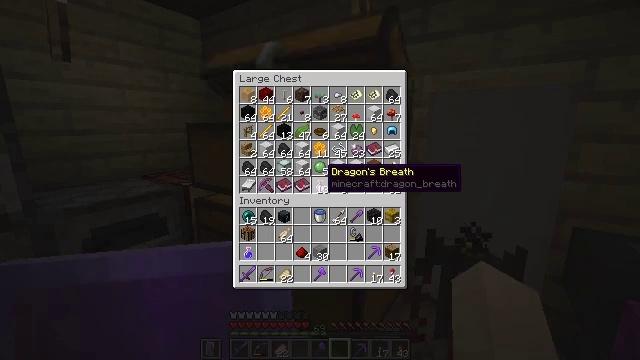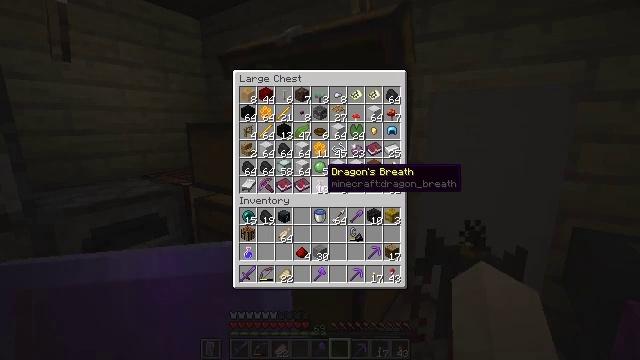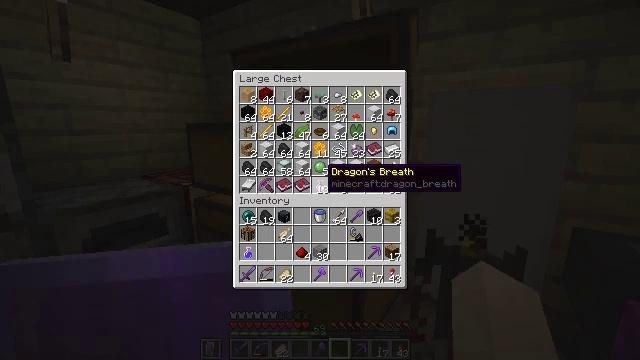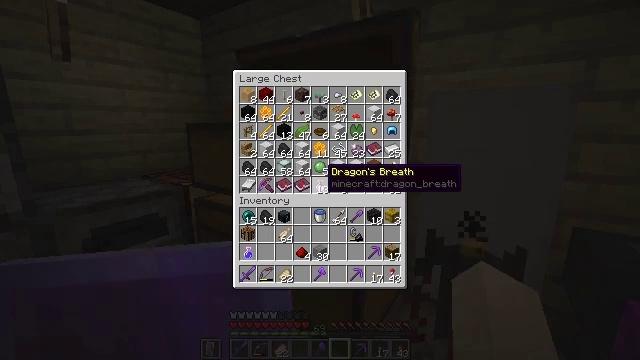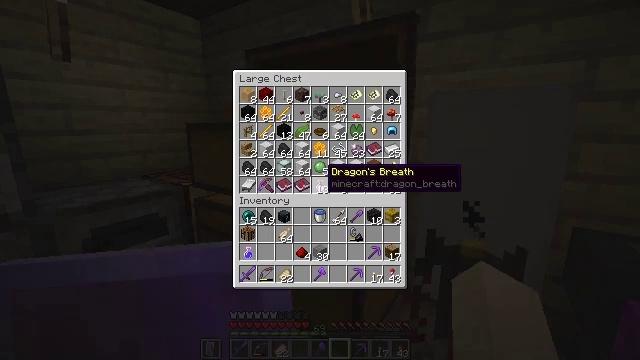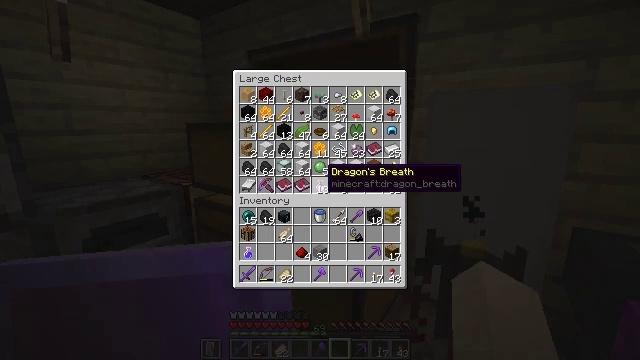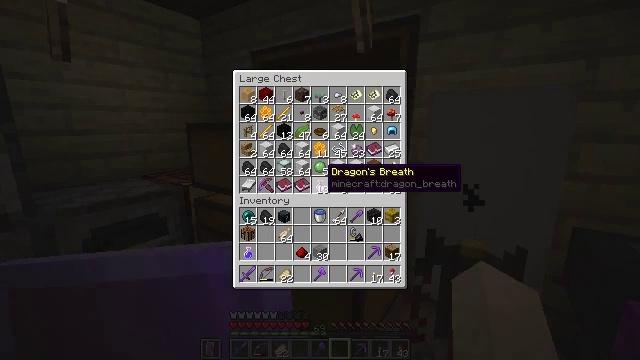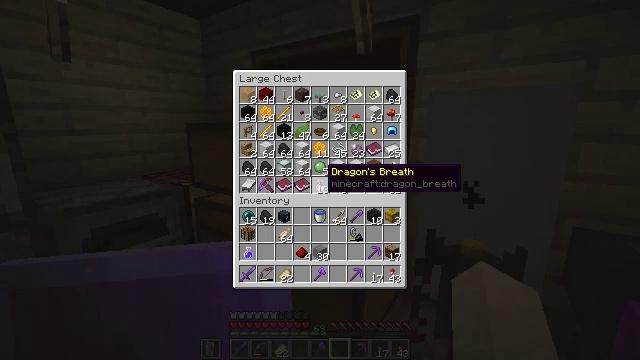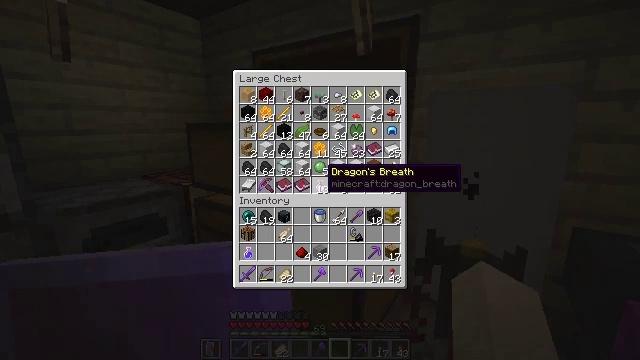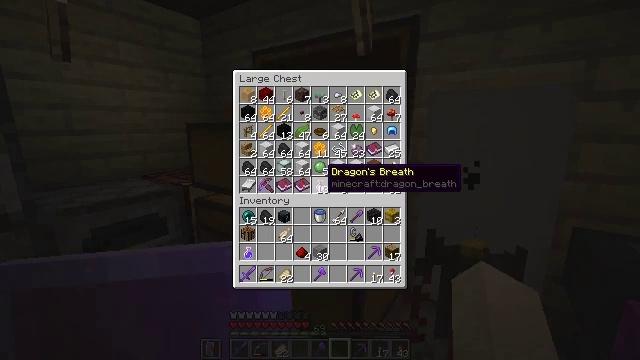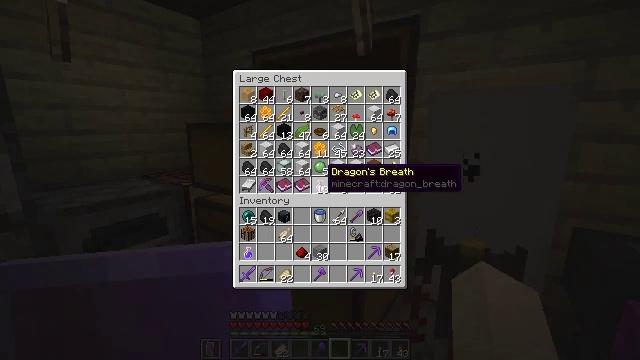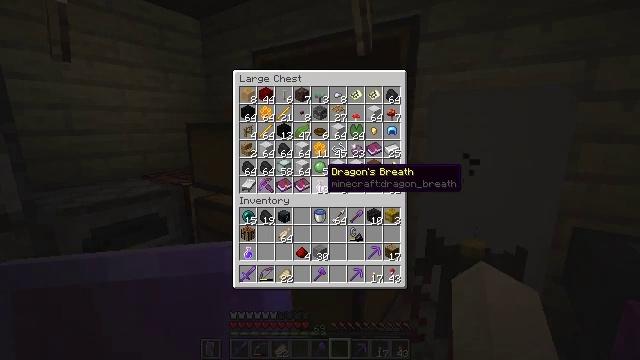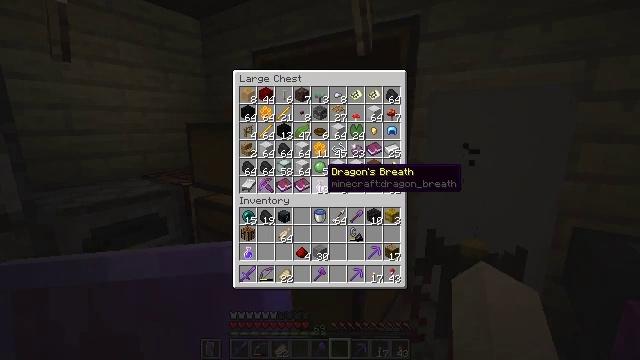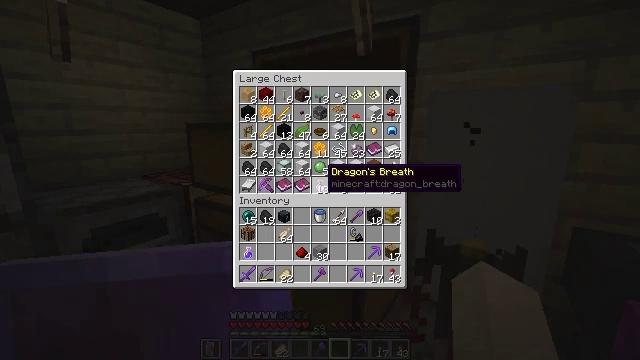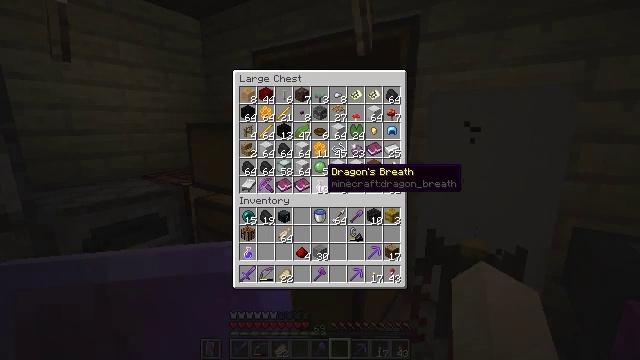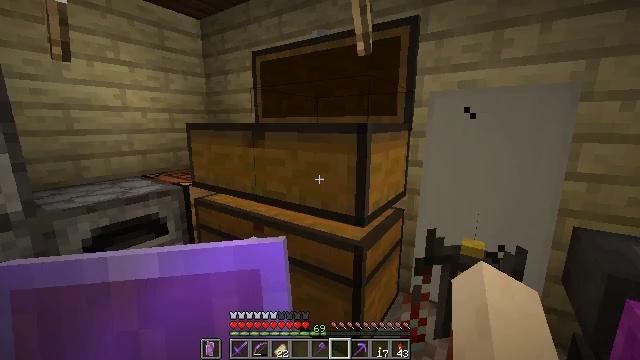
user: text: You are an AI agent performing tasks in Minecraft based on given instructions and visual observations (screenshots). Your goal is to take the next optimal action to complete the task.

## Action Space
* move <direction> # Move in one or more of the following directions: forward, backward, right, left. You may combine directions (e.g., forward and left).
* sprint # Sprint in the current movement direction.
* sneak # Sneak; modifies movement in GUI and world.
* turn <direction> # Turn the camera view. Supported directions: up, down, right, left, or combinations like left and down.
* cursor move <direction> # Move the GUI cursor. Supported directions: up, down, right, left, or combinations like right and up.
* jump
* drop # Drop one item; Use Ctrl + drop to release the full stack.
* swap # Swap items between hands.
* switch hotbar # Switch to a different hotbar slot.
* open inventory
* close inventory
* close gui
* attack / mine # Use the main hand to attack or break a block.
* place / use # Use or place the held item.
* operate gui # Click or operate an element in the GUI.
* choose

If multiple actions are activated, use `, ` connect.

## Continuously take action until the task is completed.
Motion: motion action
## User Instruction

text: Salvage the orange shulker box.
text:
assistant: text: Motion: no_op
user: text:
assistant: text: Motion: no_op
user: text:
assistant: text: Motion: no_op
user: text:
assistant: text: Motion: no_op
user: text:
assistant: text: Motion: no_op
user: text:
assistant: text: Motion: no_op
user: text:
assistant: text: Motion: no_op
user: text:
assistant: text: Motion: no_op
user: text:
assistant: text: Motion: no_op
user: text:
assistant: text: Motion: no_op
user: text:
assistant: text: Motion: no_op
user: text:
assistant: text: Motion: no_op
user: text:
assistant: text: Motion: no_op
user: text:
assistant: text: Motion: no_op
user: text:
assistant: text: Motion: no_op
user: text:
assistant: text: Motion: no_op
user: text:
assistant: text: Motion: turn right and down
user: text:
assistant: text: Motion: turn right and down
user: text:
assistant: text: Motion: turn right and down
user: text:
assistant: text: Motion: no_op
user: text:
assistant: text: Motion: no_op
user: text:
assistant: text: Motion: no_op
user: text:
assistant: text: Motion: no_op
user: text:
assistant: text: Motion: no_op
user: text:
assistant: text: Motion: no_op
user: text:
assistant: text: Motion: no_op
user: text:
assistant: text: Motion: use / place
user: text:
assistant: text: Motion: use / place
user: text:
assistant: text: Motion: use / place
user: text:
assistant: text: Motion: no_op